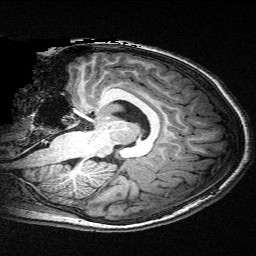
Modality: T1w
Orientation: sagittal
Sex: male
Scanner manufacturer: siemens
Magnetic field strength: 3 T
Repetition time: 2.3 s
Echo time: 0.00336 s